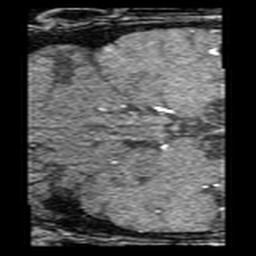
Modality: angio
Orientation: coronal
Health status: ill
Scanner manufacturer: siemens
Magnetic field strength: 3 T
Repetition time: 0.022 s
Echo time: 0.00386 s